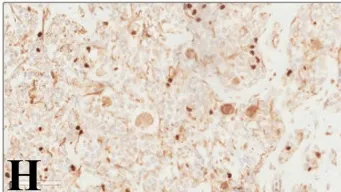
Diffuse large B-cell lymphoma and classical Hodgkin's lymphoma diagnosis on lymph node biopsy. And PAX5. Original magnification x40.
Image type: pathology (immunostaining)